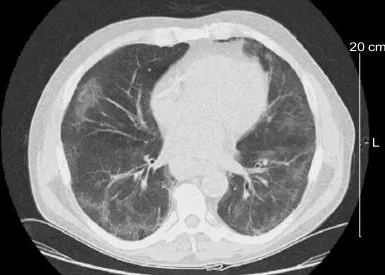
Computed tomography image of thorax, October 2005.
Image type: radiology (ct)